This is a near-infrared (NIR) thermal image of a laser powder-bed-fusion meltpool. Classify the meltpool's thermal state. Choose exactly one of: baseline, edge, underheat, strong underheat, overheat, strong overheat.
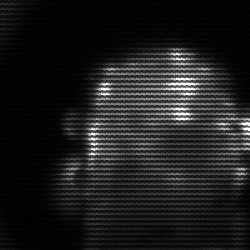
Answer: baseline